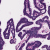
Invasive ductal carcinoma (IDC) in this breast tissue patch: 0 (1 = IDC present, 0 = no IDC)